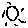
Label: sun